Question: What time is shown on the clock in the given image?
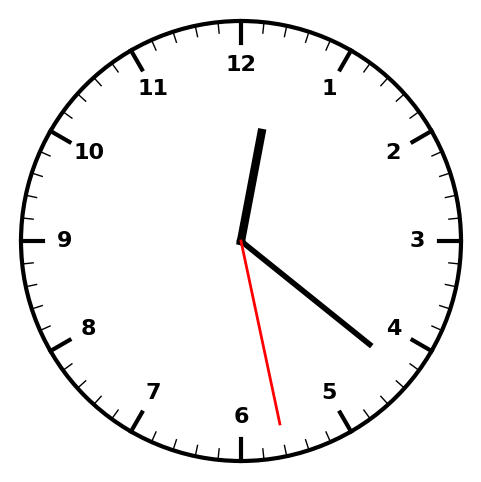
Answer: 12:21:28